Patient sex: M
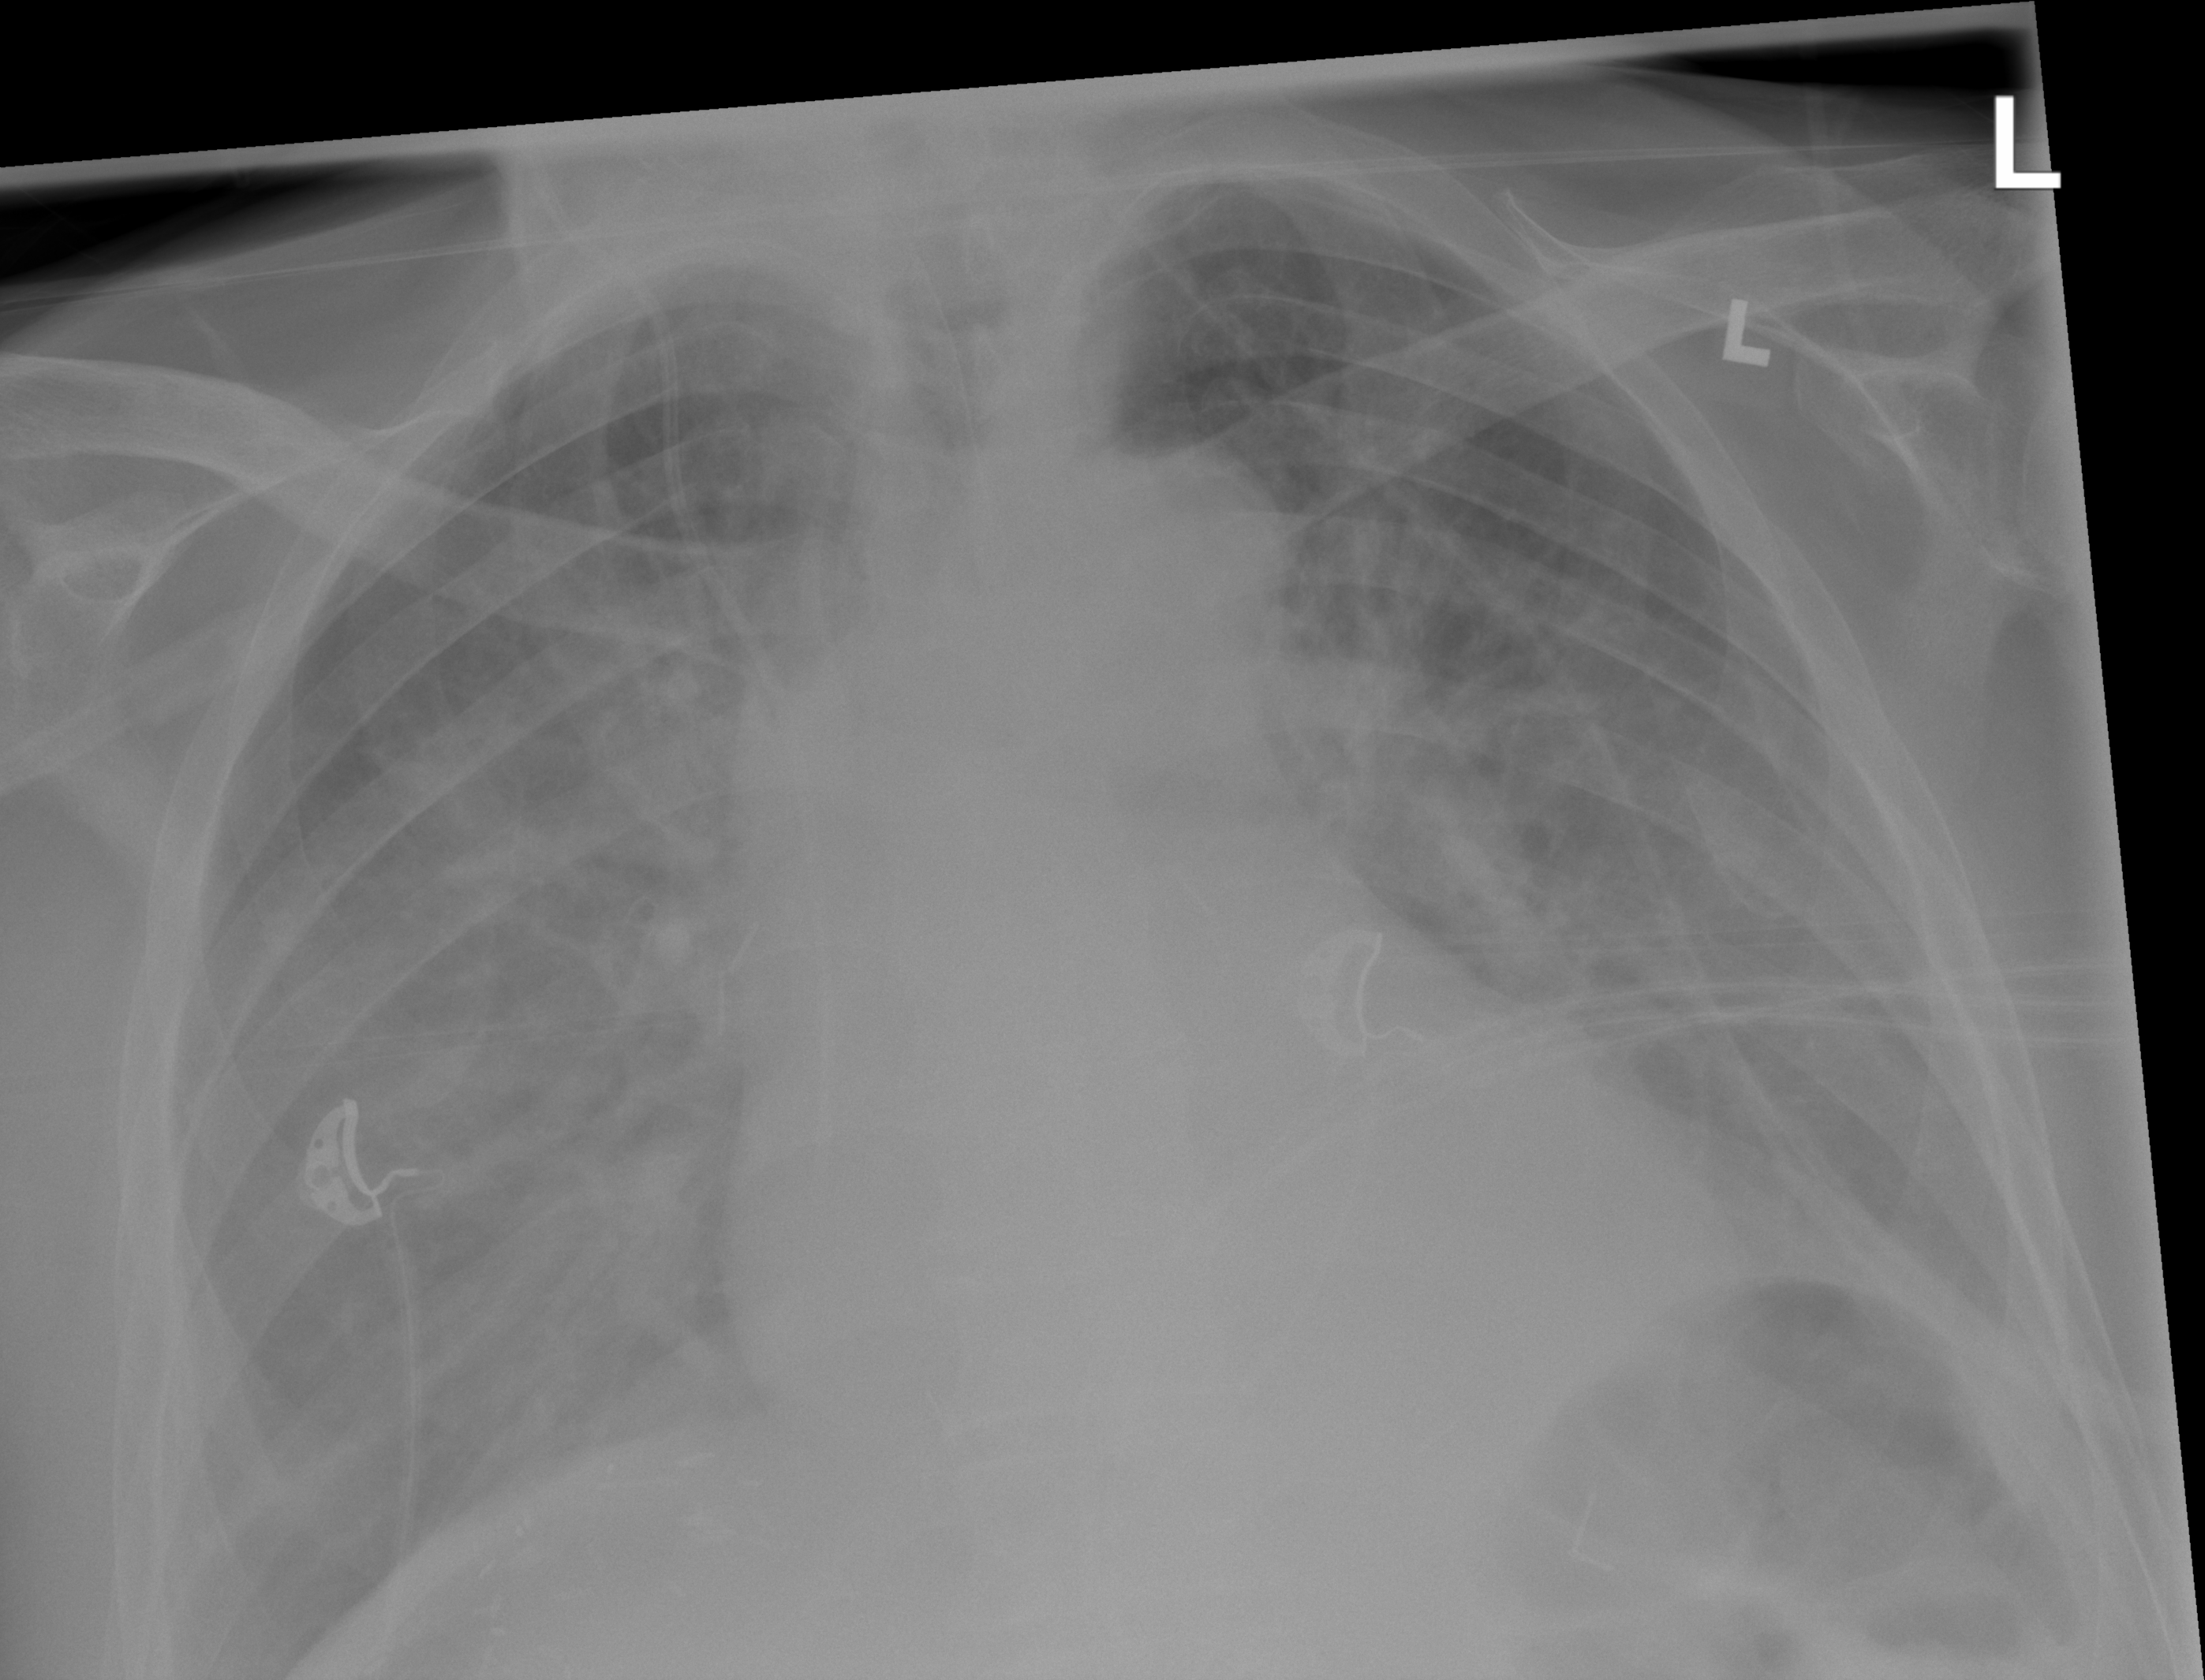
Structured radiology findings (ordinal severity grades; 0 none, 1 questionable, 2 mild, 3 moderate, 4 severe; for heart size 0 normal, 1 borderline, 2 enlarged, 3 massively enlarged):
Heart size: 1
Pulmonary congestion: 3
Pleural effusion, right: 0
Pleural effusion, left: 0
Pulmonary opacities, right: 2
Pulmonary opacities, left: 2
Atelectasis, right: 0
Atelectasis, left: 2